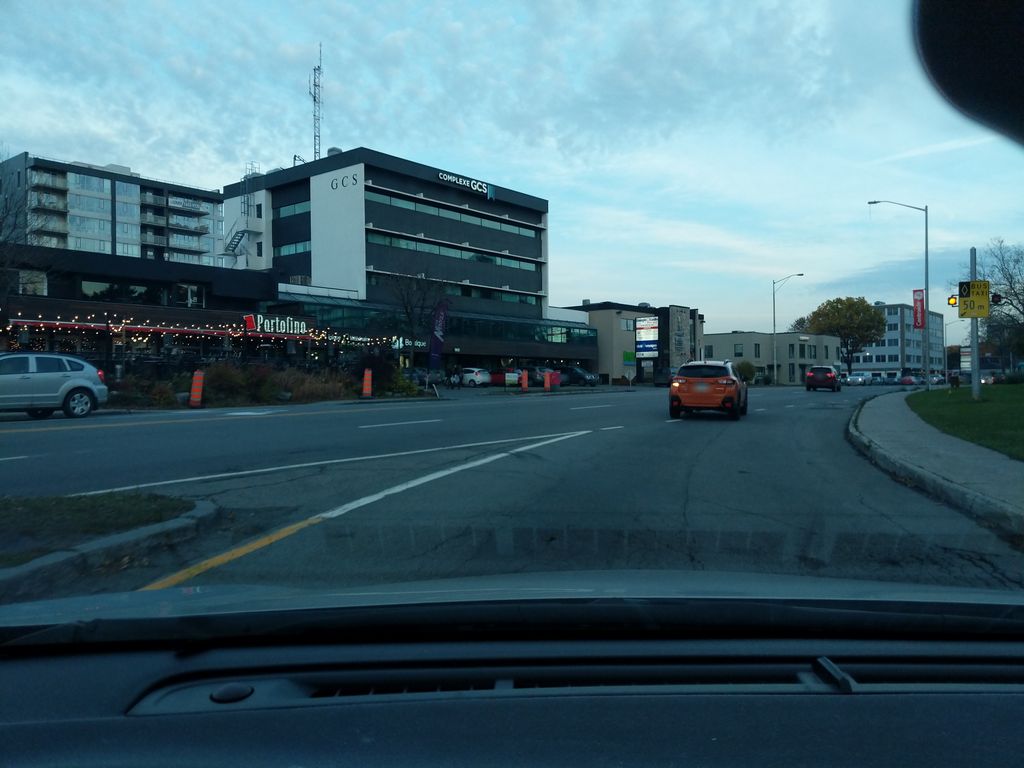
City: quebec_city